Field crop: tomato
Growth stage: 1
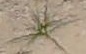
Species: cyperus